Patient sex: M
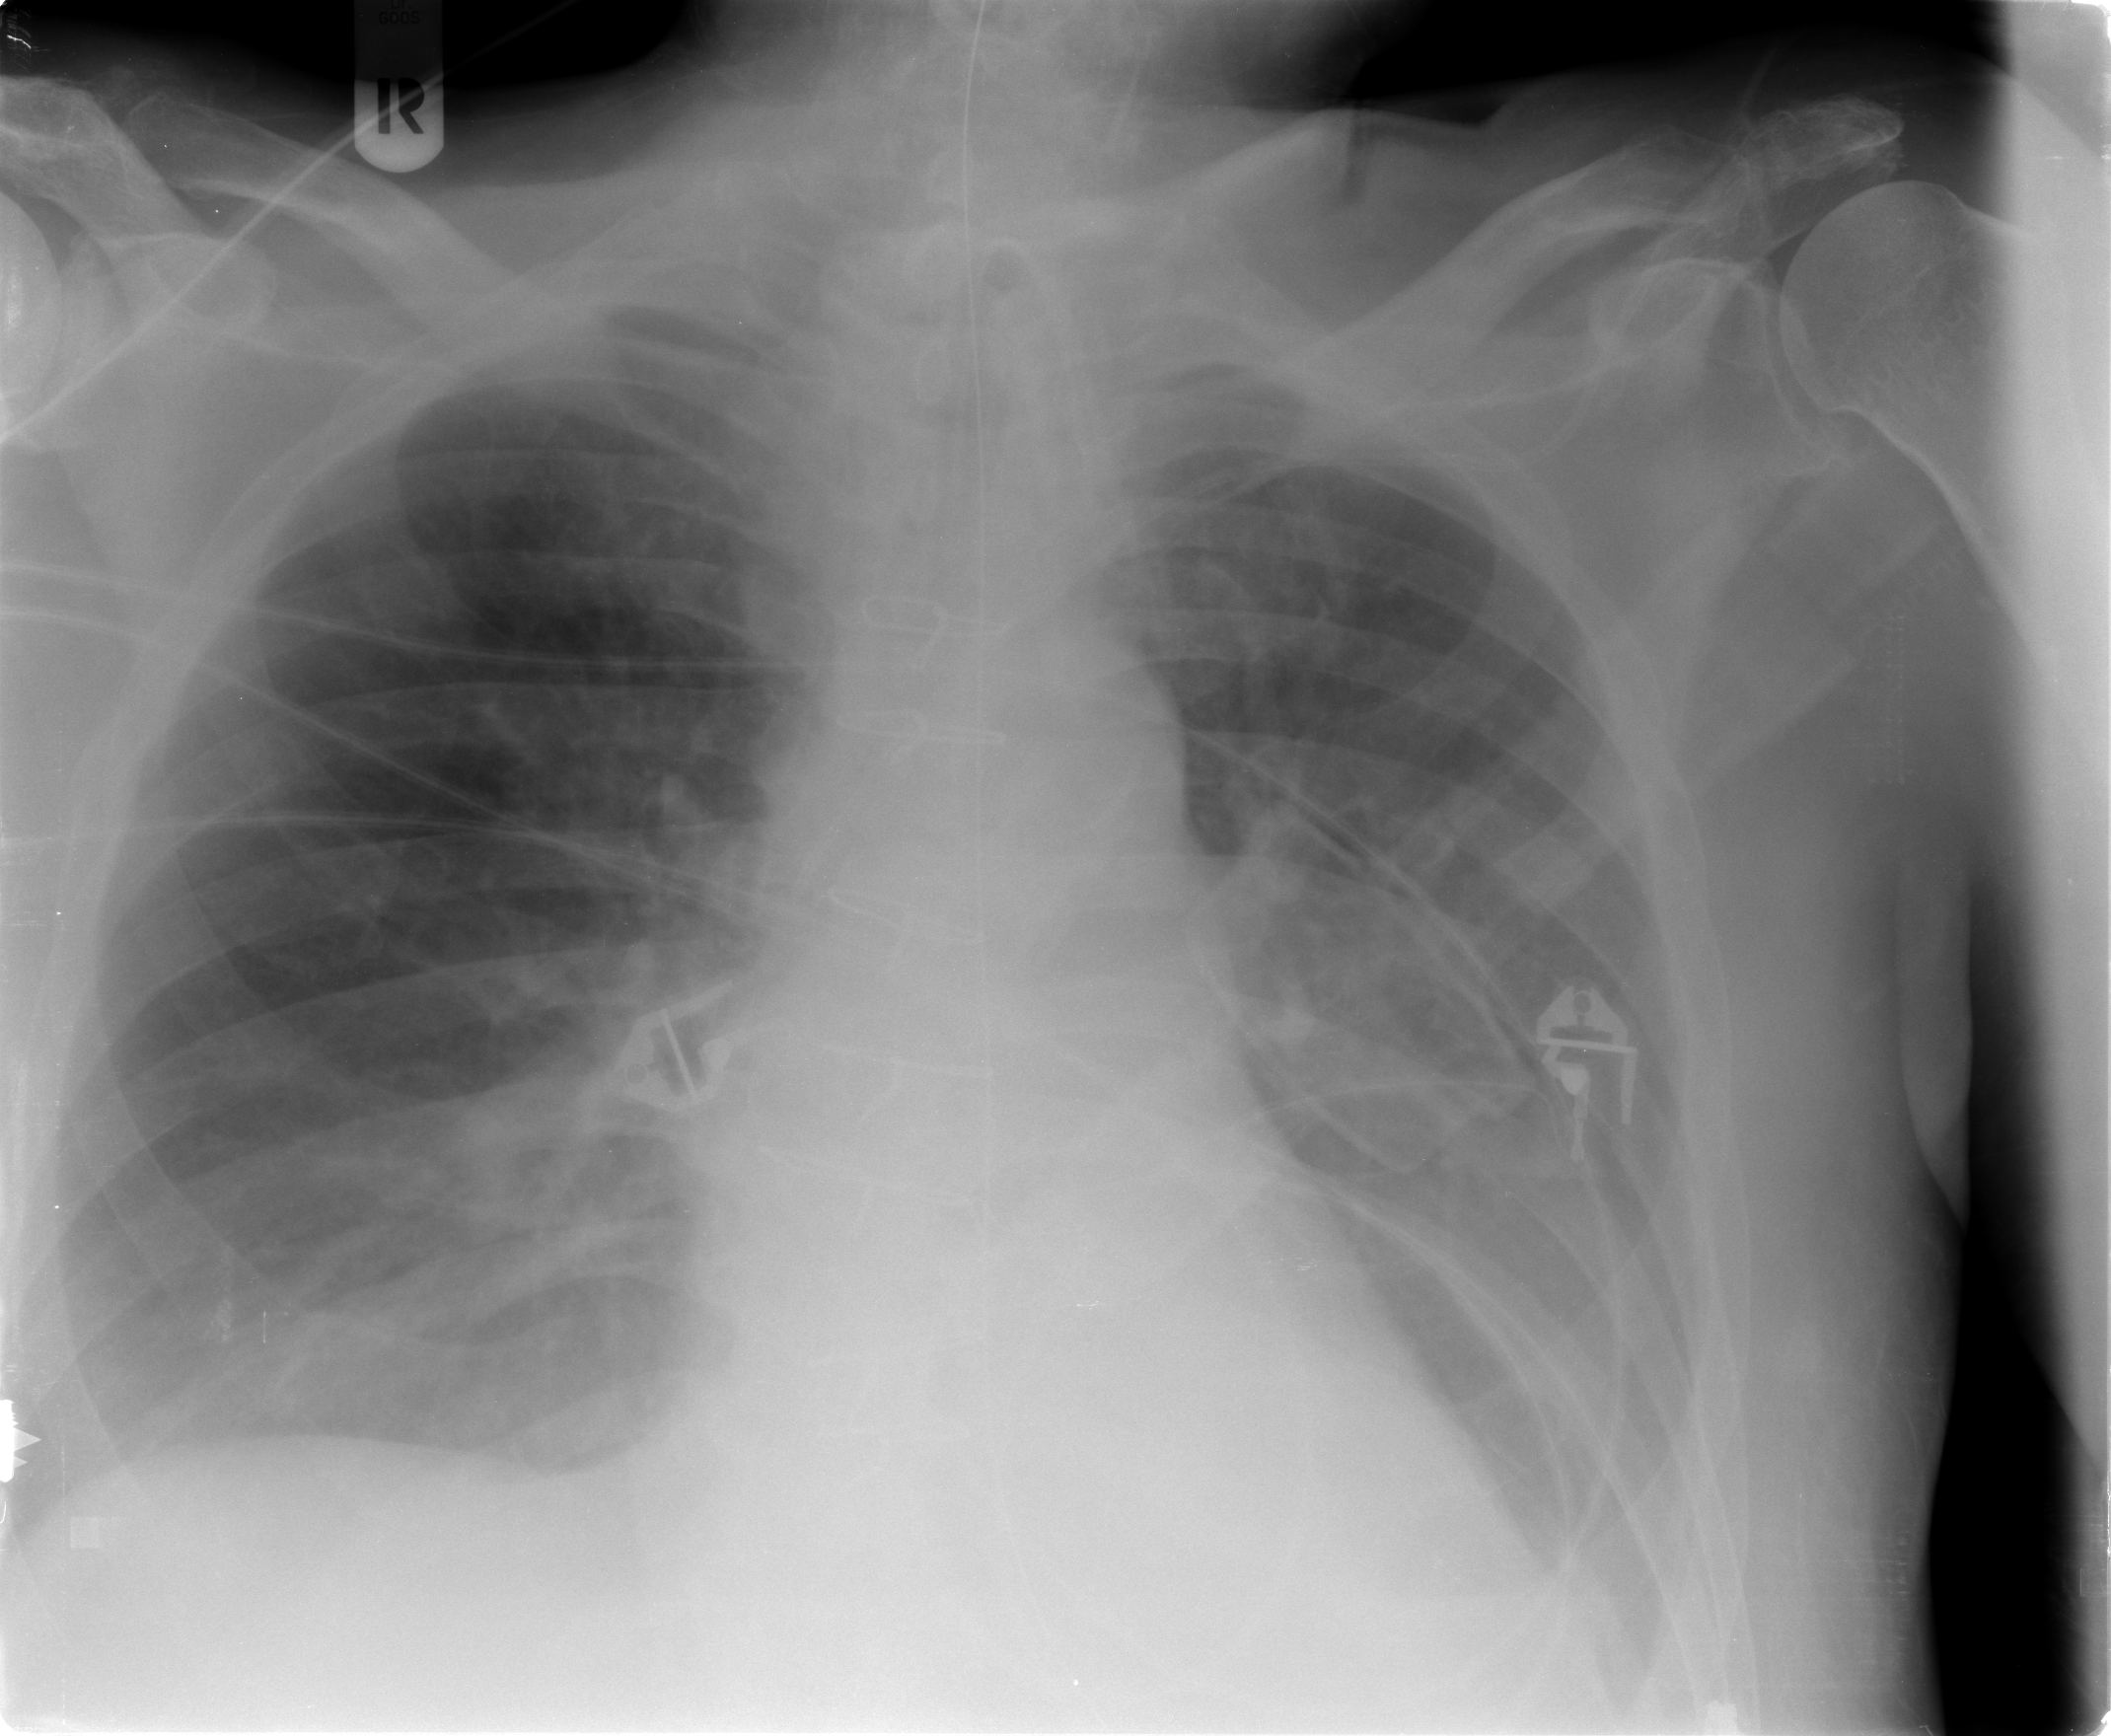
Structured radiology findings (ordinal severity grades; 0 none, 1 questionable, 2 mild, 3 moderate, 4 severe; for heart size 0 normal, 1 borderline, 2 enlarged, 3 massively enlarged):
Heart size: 0
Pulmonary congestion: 2
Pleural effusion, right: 2
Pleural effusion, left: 3
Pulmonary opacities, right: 0
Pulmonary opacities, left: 0
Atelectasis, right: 2
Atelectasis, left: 3